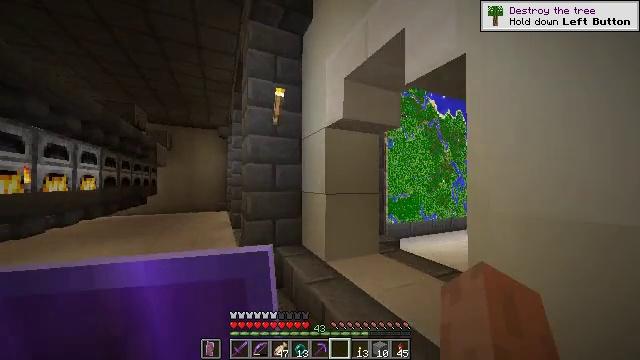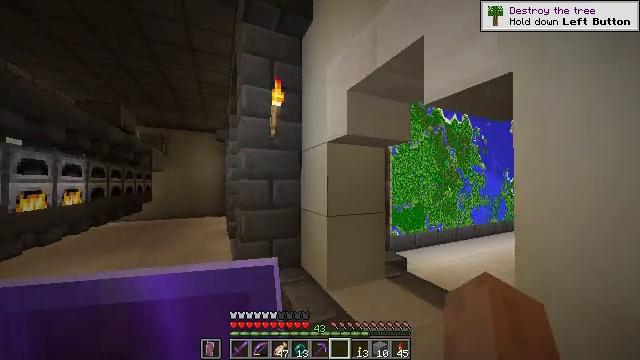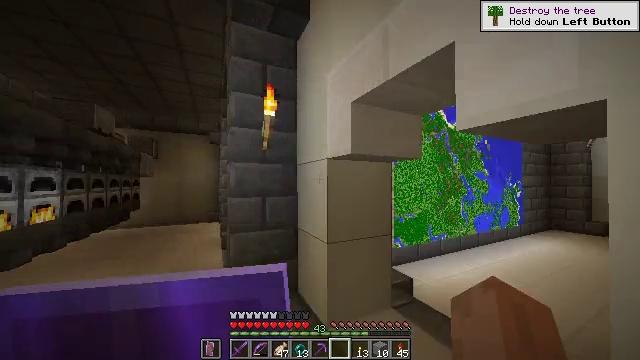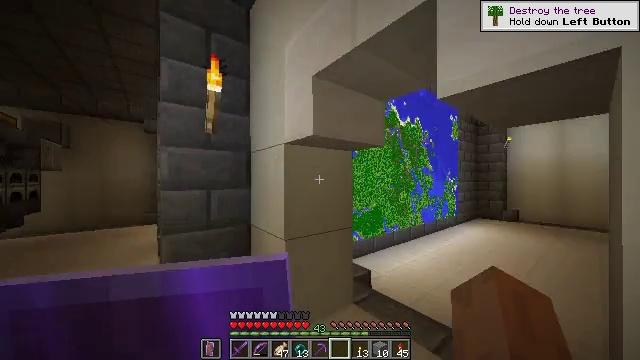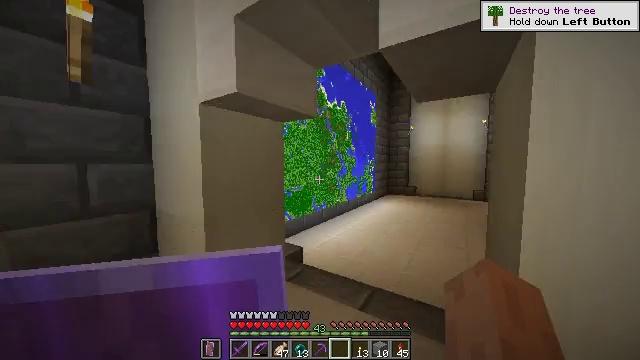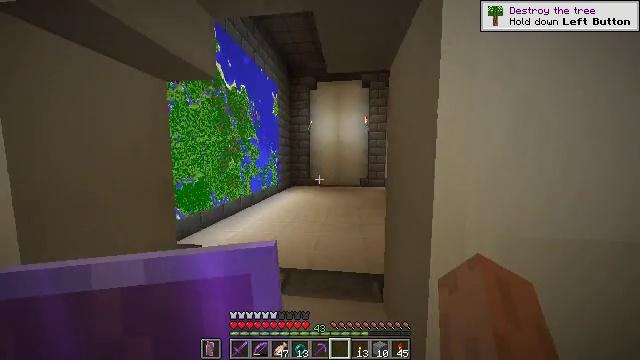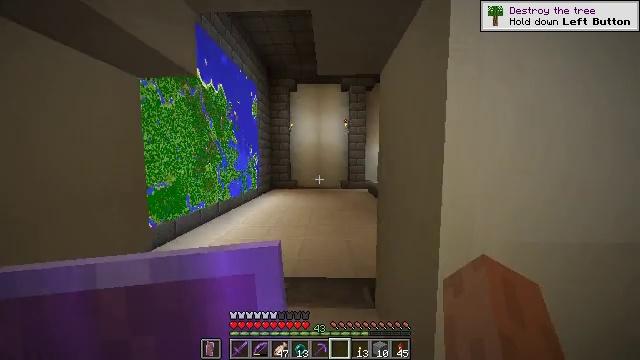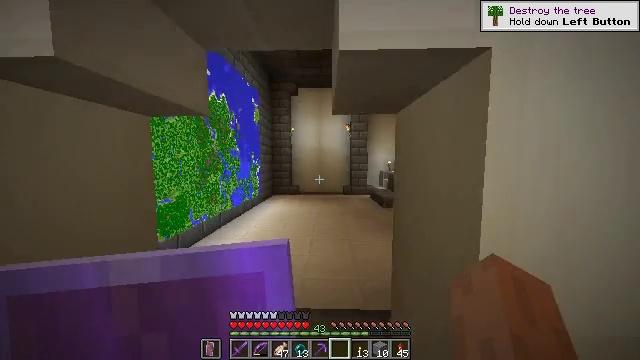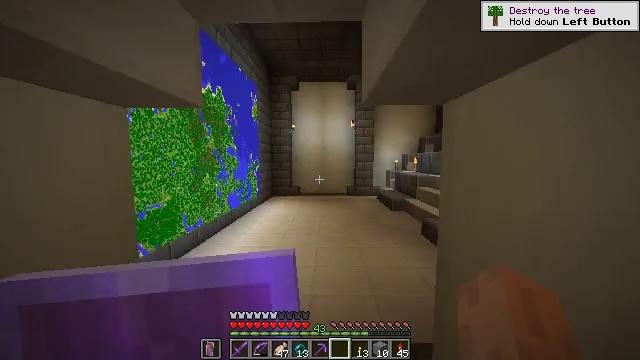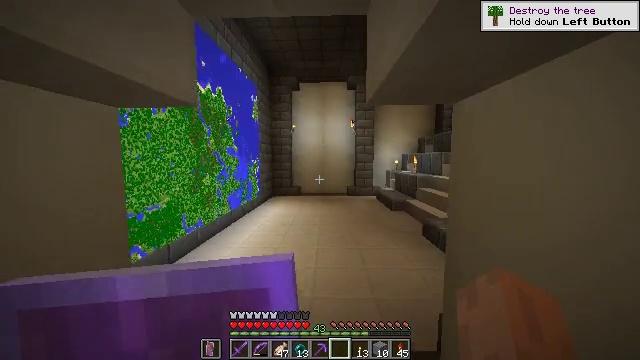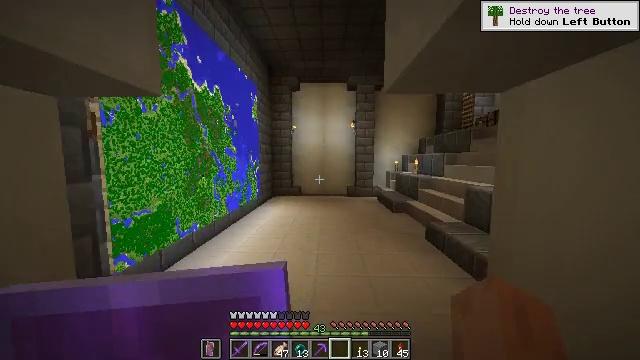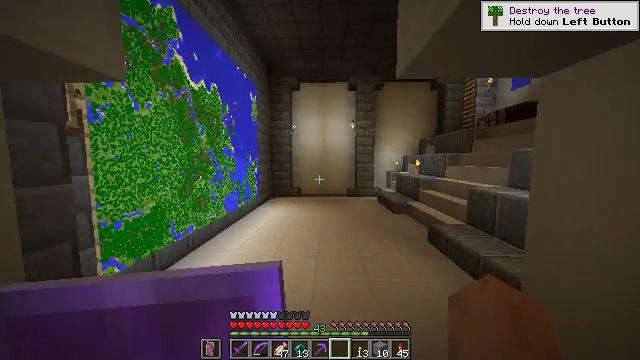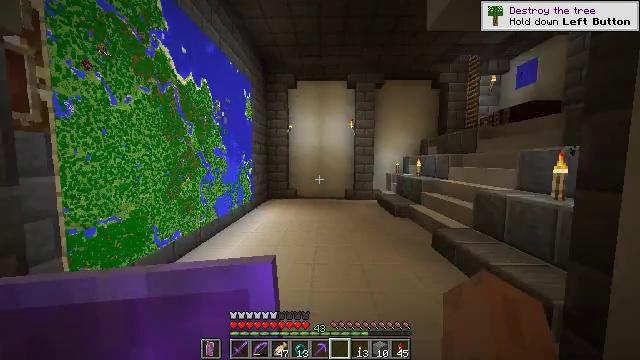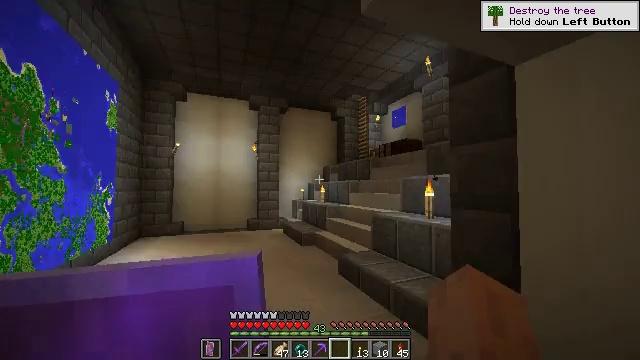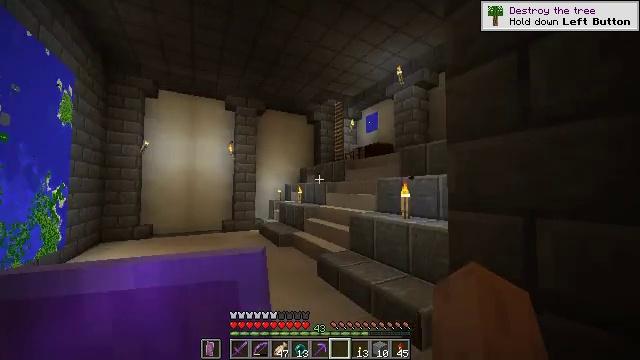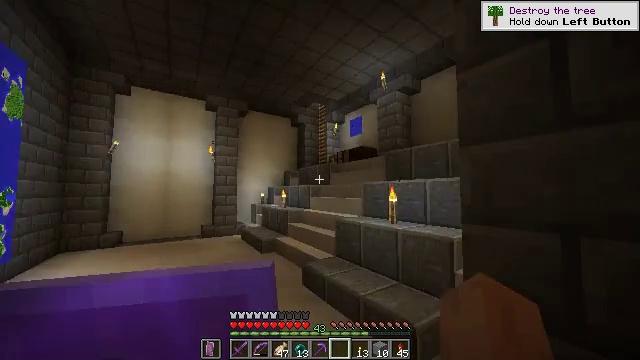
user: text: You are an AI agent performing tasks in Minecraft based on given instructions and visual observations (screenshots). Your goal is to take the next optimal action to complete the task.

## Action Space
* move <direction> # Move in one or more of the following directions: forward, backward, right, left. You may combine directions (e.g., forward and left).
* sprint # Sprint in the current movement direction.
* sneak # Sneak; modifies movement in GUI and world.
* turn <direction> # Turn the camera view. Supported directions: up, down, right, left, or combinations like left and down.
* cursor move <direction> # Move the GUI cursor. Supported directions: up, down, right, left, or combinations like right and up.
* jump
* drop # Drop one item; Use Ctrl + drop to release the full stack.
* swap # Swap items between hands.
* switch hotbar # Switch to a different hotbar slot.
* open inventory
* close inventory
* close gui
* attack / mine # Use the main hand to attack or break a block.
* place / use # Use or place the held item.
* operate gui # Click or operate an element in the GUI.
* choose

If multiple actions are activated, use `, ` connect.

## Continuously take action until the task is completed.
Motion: motion action
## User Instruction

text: Place redstone dust in the crafting table to make a redstone block.
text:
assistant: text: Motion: move forward, sprint
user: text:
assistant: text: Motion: move forward, sprint
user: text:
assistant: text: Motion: move forward, sprint, turn right
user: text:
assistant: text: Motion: move forward, sprint, turn right and down
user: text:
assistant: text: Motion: move forward, sprint, turn right and down
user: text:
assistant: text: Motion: move forward, sprint, turn right
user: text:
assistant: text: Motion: move forward, sprint
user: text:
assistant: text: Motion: move forward, sprint
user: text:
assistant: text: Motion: move forward, sprint
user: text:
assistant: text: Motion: move forward, sprint
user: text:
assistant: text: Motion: move forward, sprint
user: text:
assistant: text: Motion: move forward, sprint
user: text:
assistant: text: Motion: move forward, sprint, turn right and up
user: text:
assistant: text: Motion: move forward, sprint, turn right
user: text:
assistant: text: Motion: move forward, sprint, turn right
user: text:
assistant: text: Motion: move forward, sprint, turn right
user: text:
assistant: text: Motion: move forward, sprint, turn right and down
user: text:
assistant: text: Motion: move forward, sprint, turn right
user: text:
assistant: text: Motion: move forward, sprint
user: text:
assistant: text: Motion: move forward, sprint
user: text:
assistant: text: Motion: move forward, sprint, turn left
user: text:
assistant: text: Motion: move forward, sprint, turn left and down
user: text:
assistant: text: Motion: move forward, sprint, turn left and down
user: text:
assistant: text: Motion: move forward, sprint, turn left and down
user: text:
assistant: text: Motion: move forward, sprint, turn left
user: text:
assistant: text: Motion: move forward, sprint, turn left and down
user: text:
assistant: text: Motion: move forward, sprint, turn left and down
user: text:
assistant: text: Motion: move forward, sprint, turn left and down
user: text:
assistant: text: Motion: move forward, sprint, turn left and down
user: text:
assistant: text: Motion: move forward, sprint, turn left and down